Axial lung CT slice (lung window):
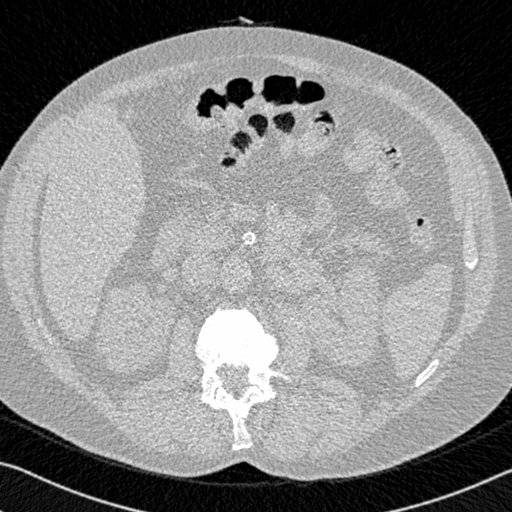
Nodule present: no